Question: I'm trying to capture some Outlook events (It's a separate application not an Add-In). For that reason I have a class called CApplication defined as : 'class CApplication : public COleDispatchDriver' and a class called CAppEventListener : 'class CAppEventListener : public IDispatch'. I'm getting an exception at 'CreateDispatch' method
'''
m_pAppEventListener = new CAppEventListener();
m_pAppEventListener->CheckOutlookInProcess();
COleException l_oleExcep;
if(!m_pAppEventListener->m_OutlookApplicationInternal.CreateDispatch( _T("Outlook.Application" ),&l_oleExcep))
{
CString szMsg;
szMsg.Format( _T("CreateDispatch() failed with error 0x%08lx"), l_oleExcep.m_sc );
AfxMessageBox( szMsg, MB_SETFOREGROUND );
return 0;
}
'''
And here is the message box that shows the exception code. Does anybody knows where could it come from?

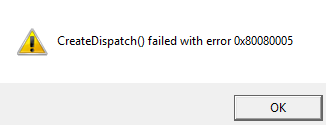
Answer: CO_E_SERVER_EXEC_FAILURE I usually raised if the security contexts of your app and Outlook are different.
Is your app running a regular GUI app or a task/service? Is either app running with elevated security privileges (Run As Administrator)?